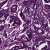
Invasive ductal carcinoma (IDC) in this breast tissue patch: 1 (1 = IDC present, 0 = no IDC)